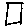
Label: square